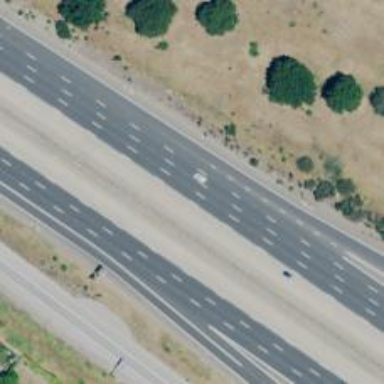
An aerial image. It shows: Motorway.